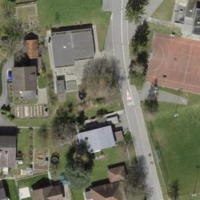
EUNIS habitat code: 54
Species observed at this site:
Prunus padus